Question: I'm using 'vifcor' and 'vifstep' functions from the usdm package in R to detect multicollinearity. My understanding for 'vifcor' is that if I put the threshold as 0.9 for example it should give me all the variables with vif values <= 9. But the results showed much higher values (39, etc.).
So how exactly does it work and what is its relation to the vif value?

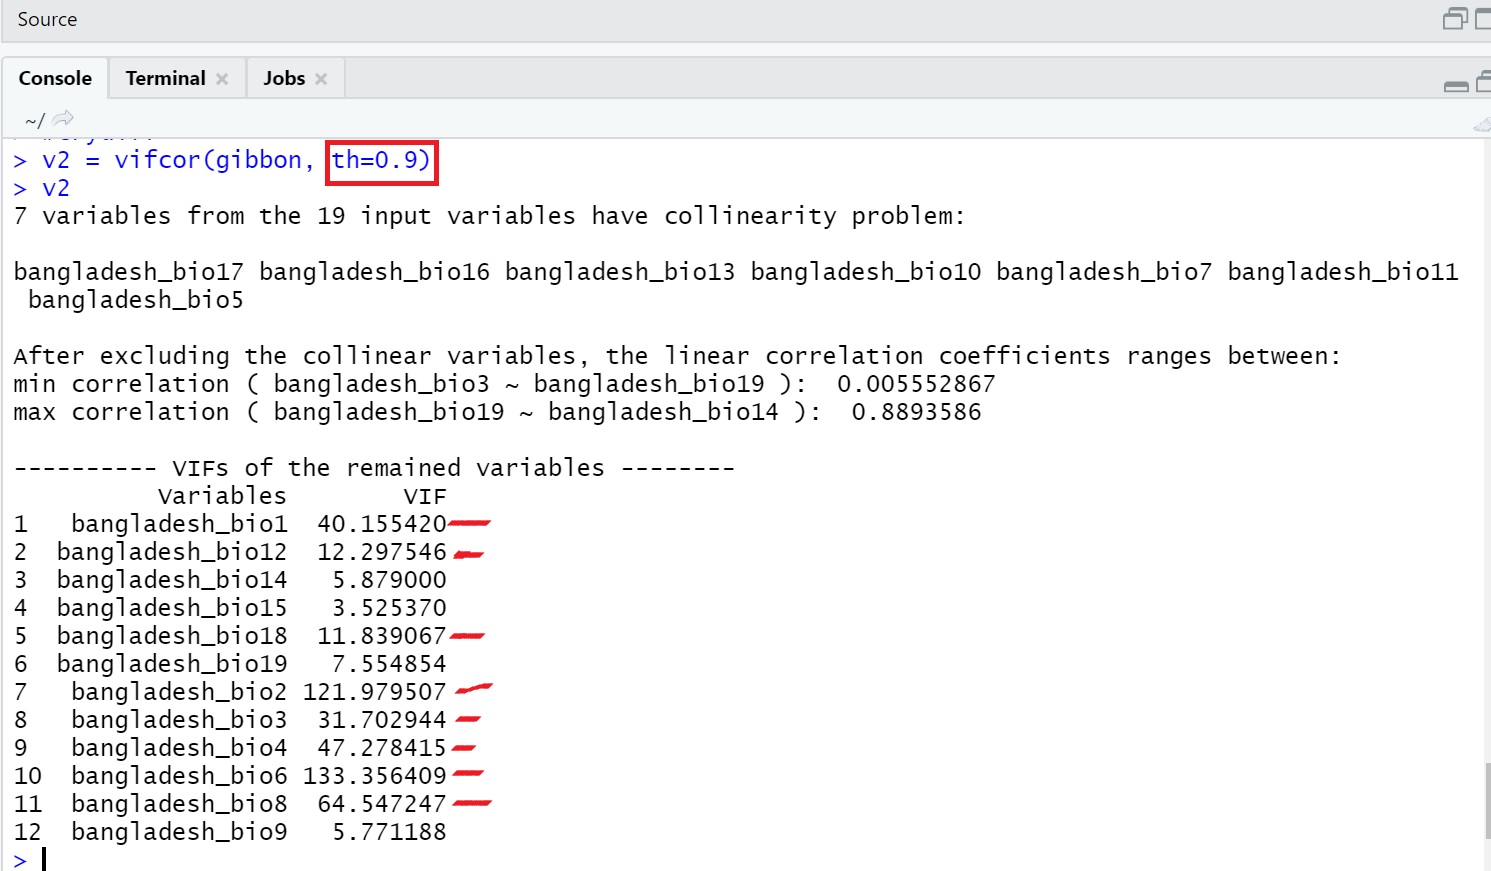
Answer: For 'vifcor', 'th' is filtering based on the correlation threshold not 'VIF'. Use 'vifstep' if you want to filter using 'VIF'.